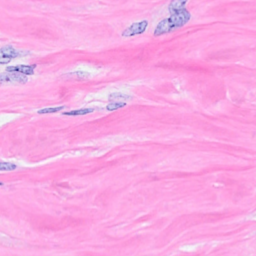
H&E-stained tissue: Breast